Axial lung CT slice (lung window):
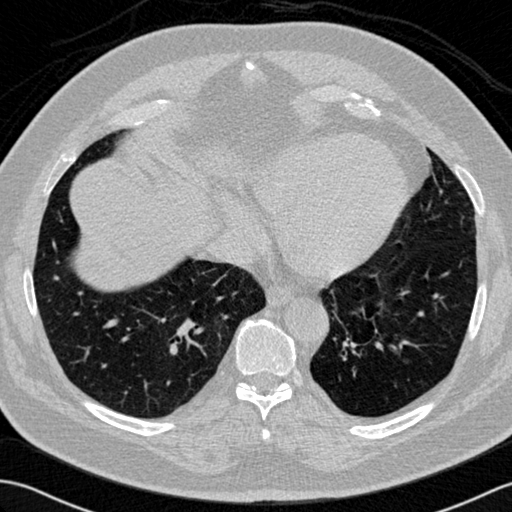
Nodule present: no